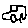
Label: car